You are looking at the short-time Fourier spectrogram of a bearing's acceleration signal. Diagnose the bearing from this image, choosing from: normal, inner_race, outer_race, ball.
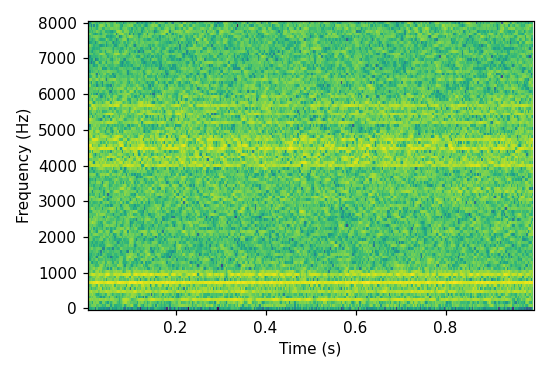
Answer: outer_race